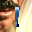
Label: 1